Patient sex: M
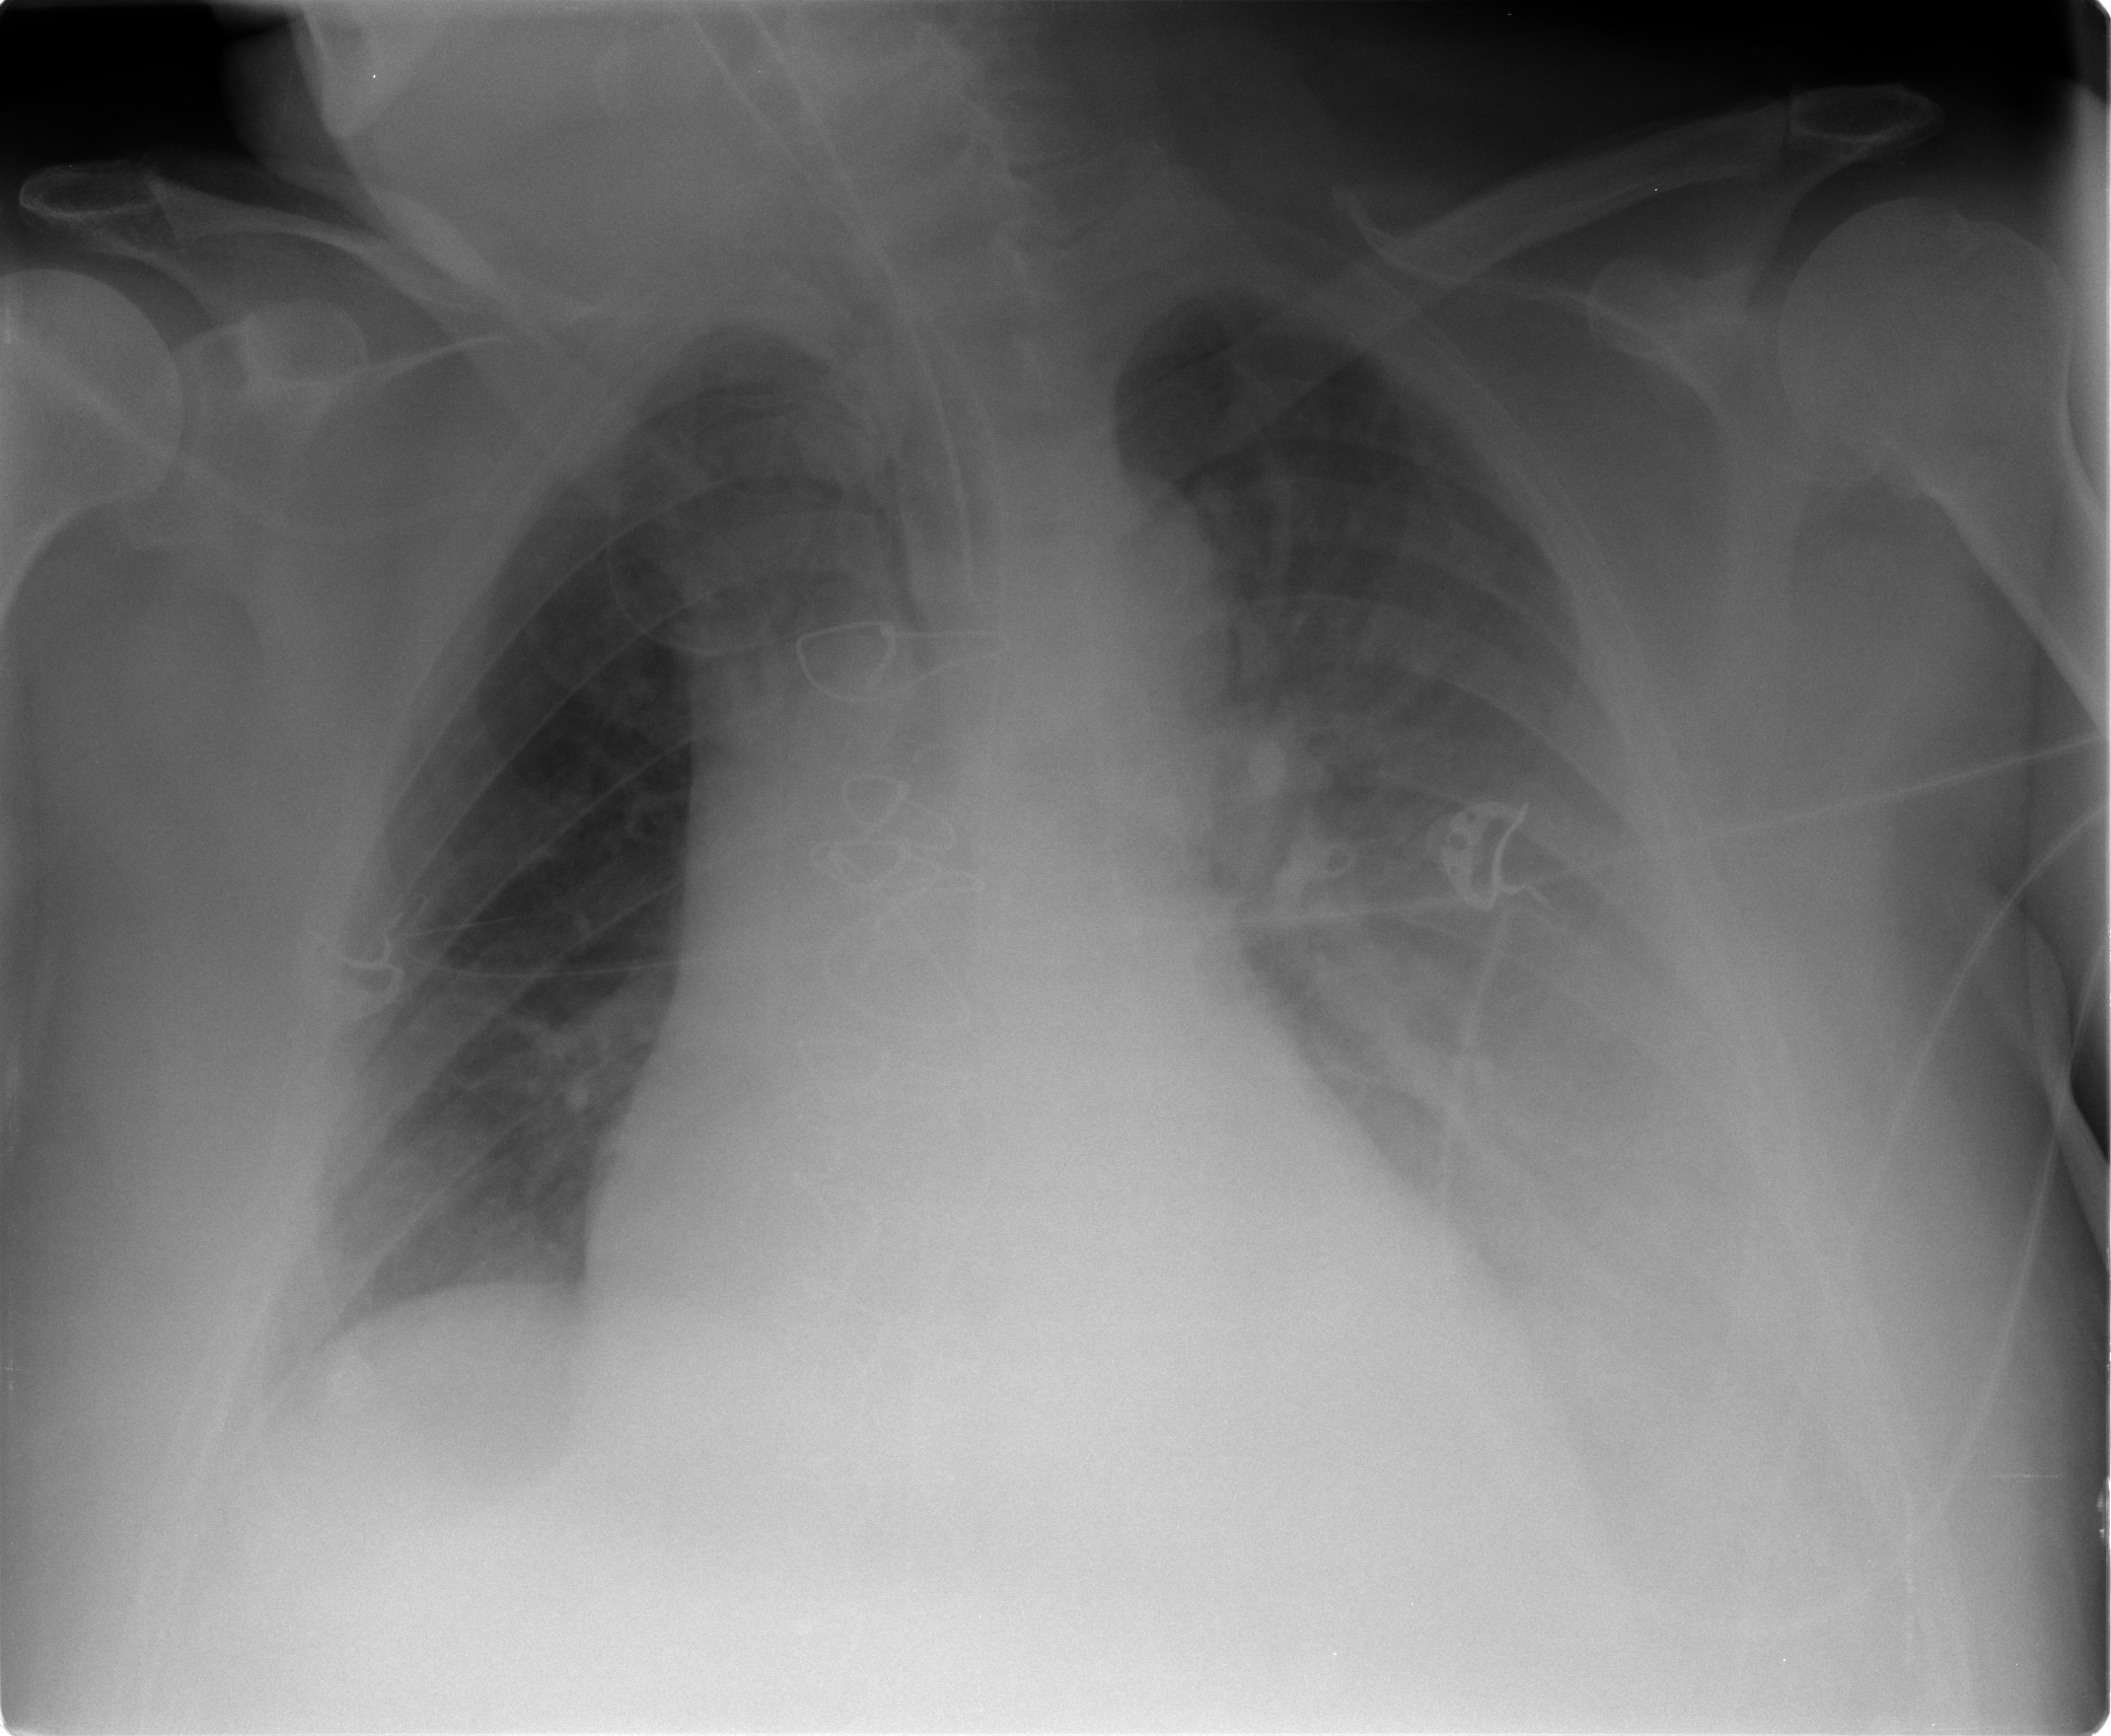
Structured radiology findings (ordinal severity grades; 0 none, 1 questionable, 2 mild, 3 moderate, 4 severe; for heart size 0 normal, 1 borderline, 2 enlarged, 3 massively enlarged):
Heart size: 2
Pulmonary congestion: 2
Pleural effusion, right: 0
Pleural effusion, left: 2
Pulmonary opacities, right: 0
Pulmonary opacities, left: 0
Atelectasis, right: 0
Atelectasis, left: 3